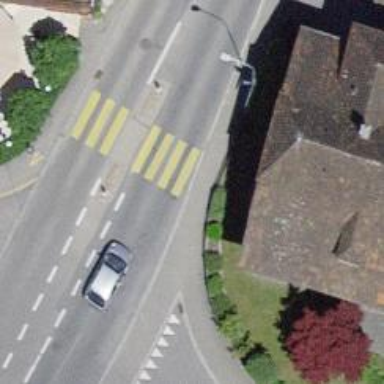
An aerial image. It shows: Zebra crossing on the road.